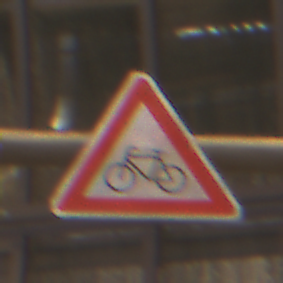
Verkehrszeichen: RadverkehrRechts
Umgebung: Indoor, Urban
Tageszeit: NotSpecified
Wetter: NotSpecified
Licht: Artificial
Jahreszeit: NotSpecified
Kontrast: MediumContrast